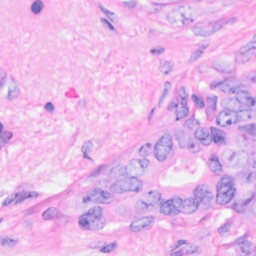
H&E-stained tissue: Breast